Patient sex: M
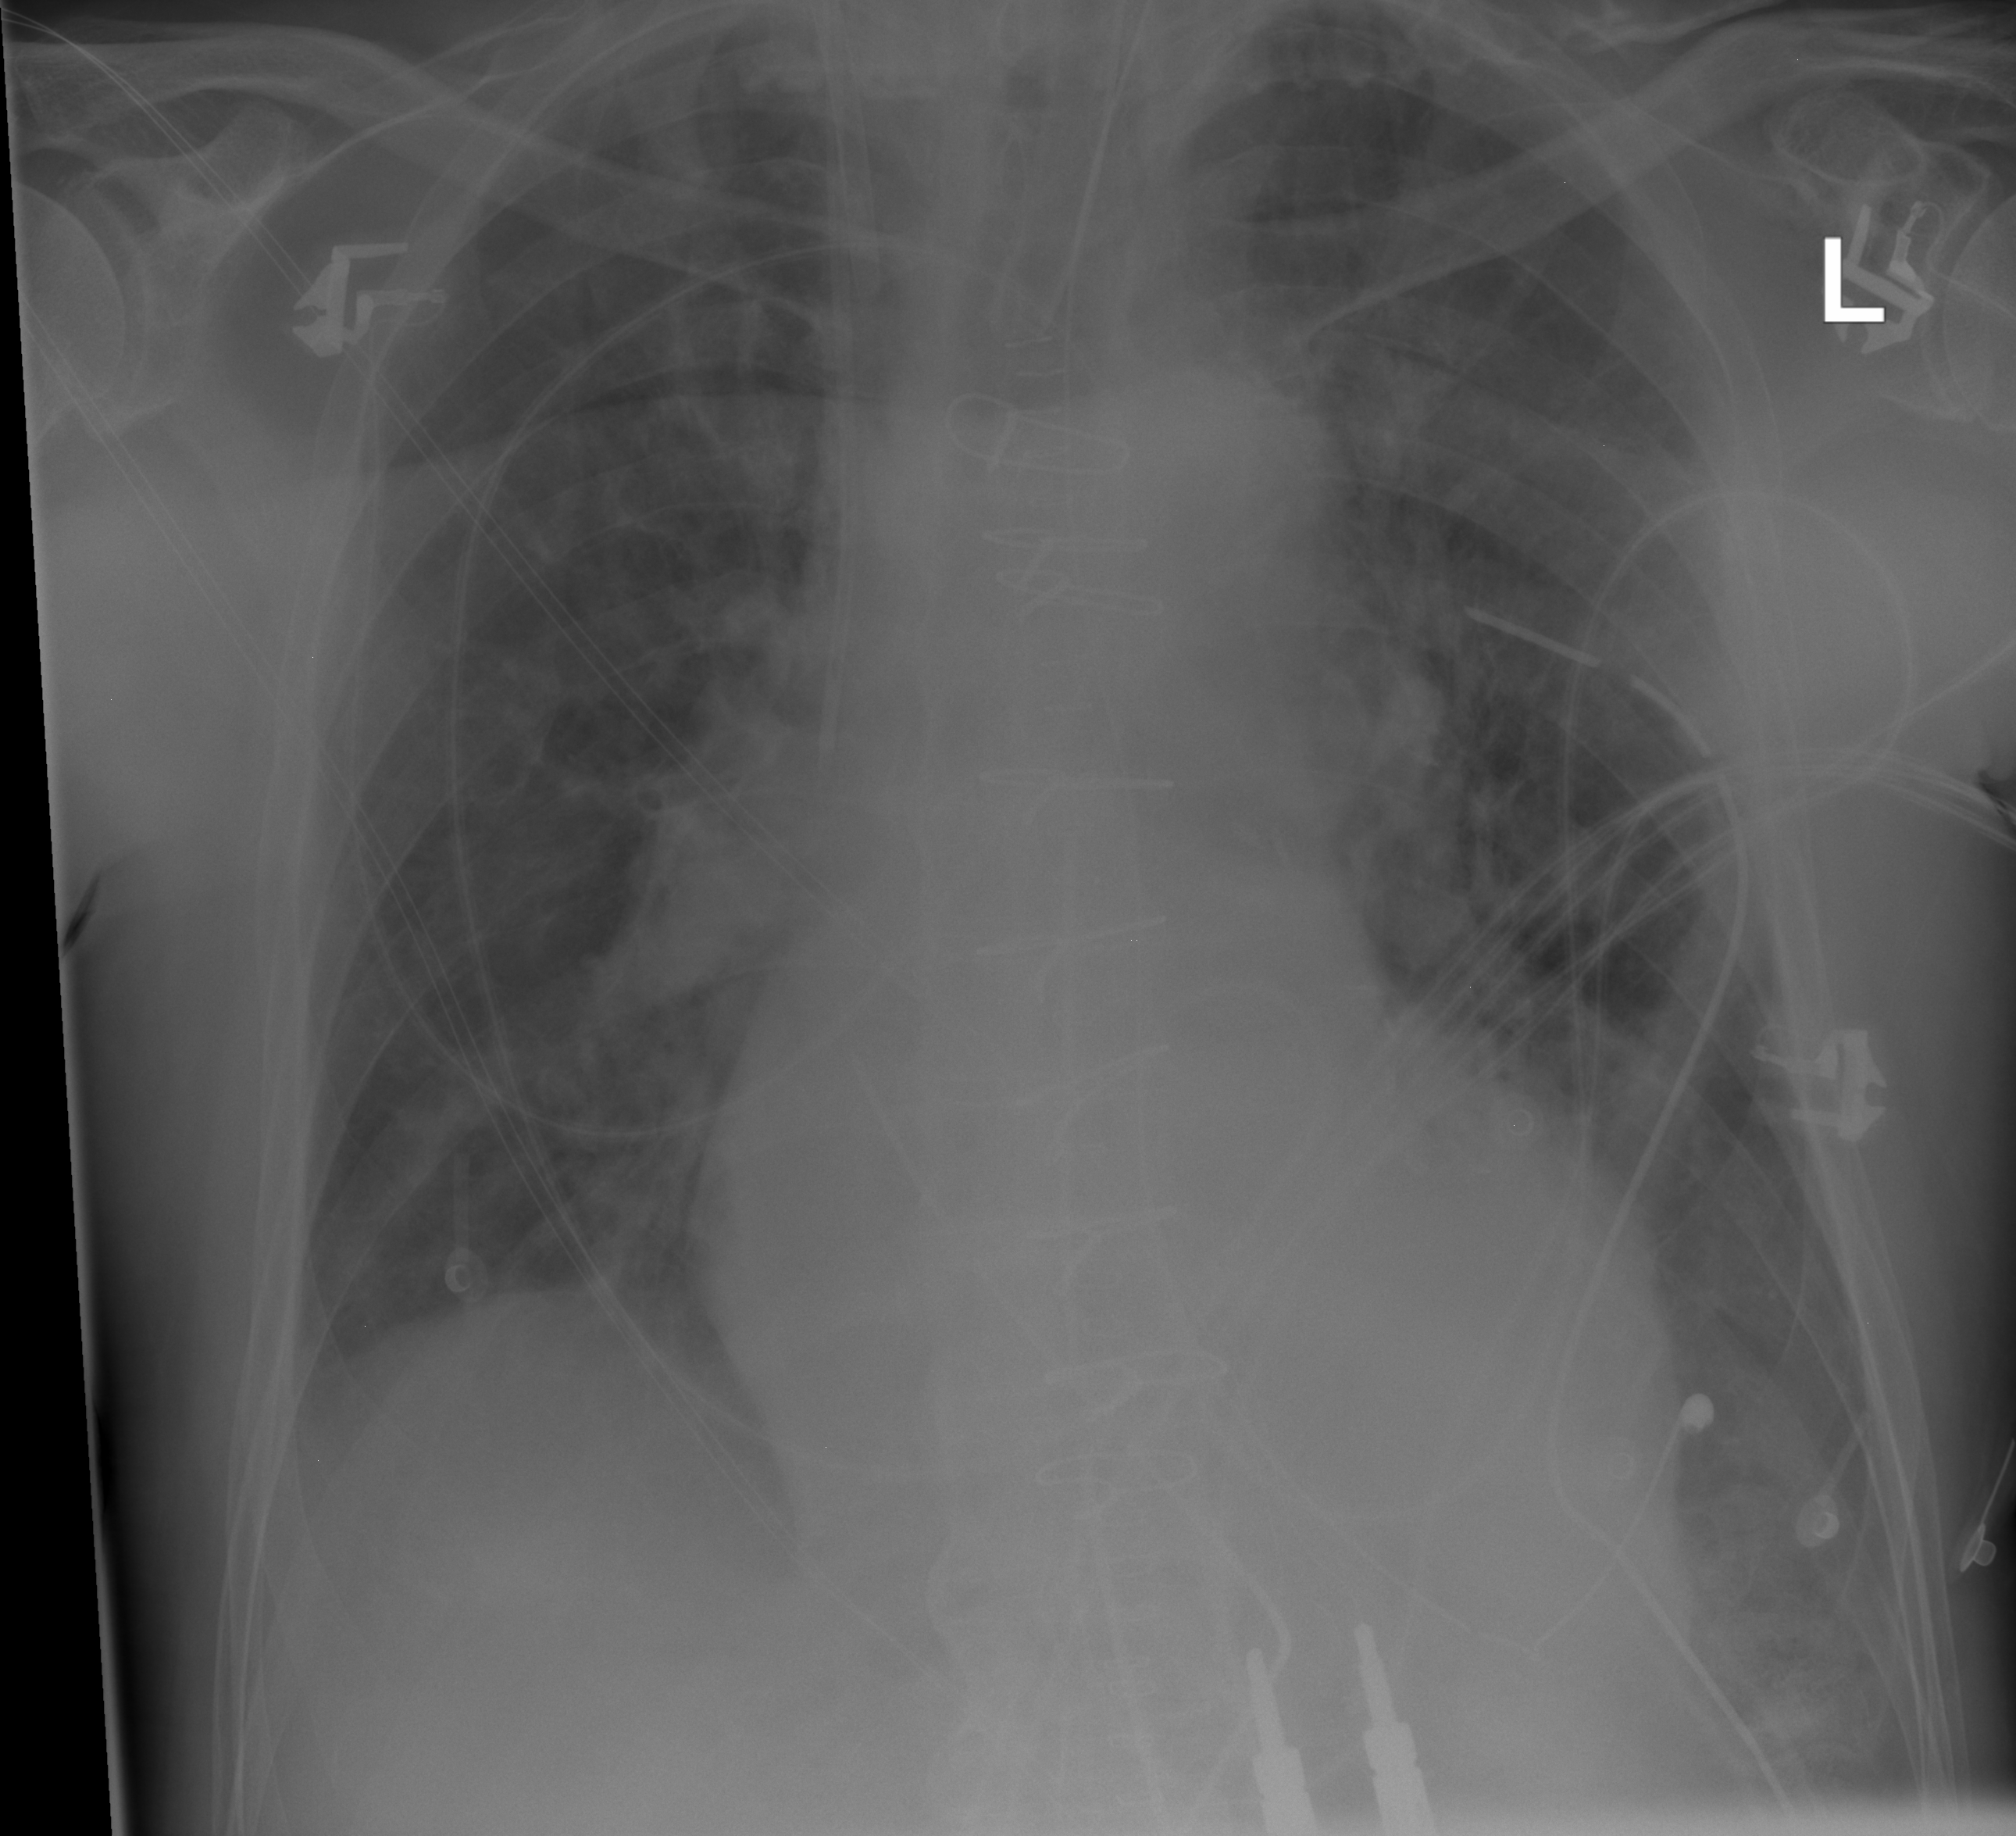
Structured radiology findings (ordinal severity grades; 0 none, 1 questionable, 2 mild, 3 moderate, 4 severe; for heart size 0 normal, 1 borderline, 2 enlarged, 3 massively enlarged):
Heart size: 0
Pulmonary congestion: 2
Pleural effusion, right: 0
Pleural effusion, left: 0
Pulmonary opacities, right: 0
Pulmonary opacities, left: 0
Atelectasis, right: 0
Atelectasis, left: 2